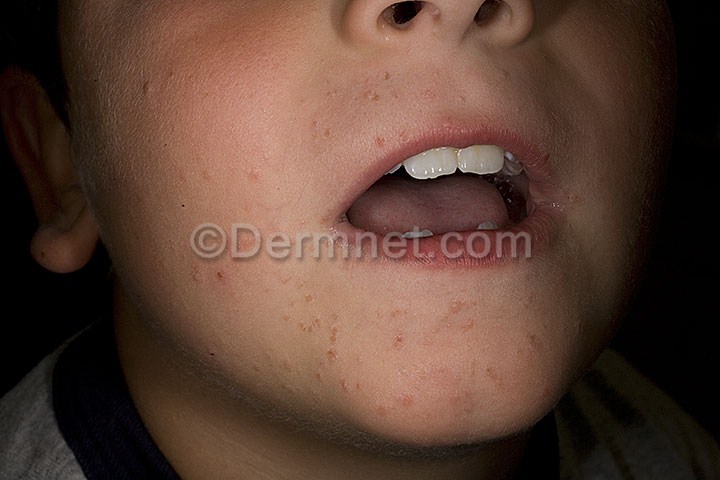
Disease: Warts Molluscum and other Viral Infections